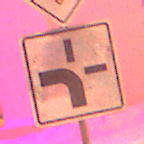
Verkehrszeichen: VerlaufVorfahrtsstrasse1
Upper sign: Vorfahrtsstrasse
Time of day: Night
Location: Outdoor (Urban)
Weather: Overcast
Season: Winter
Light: Artificial